Field crop: maize
Growth stage: 2
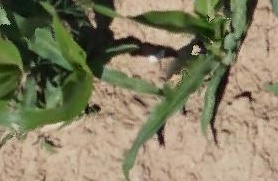
Species: maize